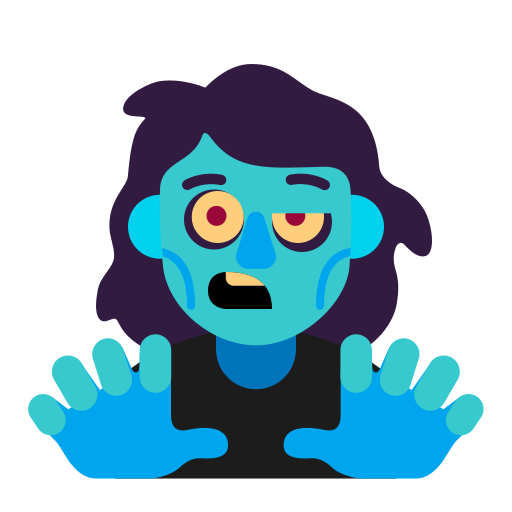
woman zombie flat